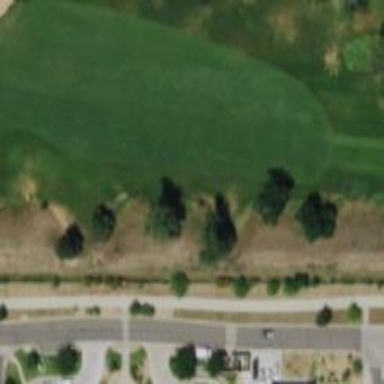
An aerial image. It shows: Golf hole.